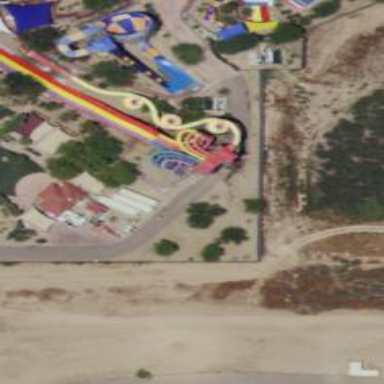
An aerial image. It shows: Water slide attraction.